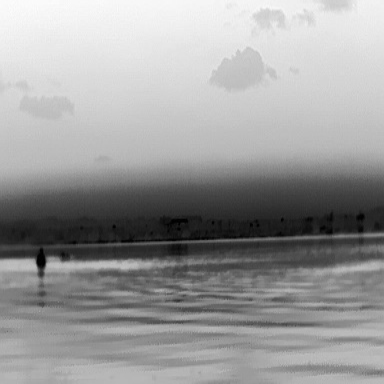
There are two objects shown in the infrared image, including a warship, and a canoe.